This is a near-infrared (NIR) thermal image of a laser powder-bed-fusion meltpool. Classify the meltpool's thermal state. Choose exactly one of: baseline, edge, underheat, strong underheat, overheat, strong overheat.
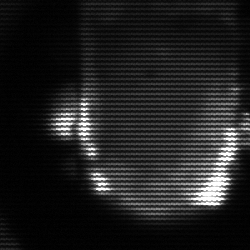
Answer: baseline